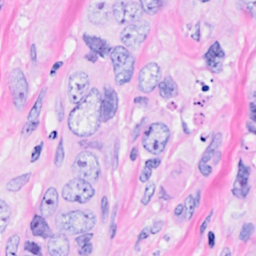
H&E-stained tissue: Breast